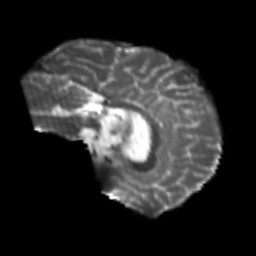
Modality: T2w
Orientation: sagittal
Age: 23
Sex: female
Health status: healthy
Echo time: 0.074 s